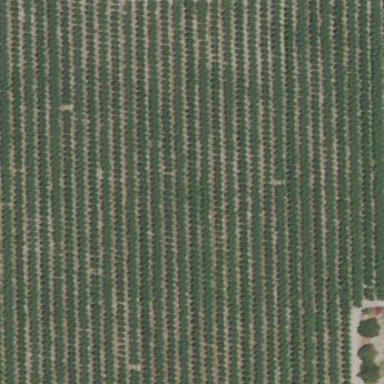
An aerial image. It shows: Almond orchard with rows of almond trees.